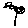
Label: tree